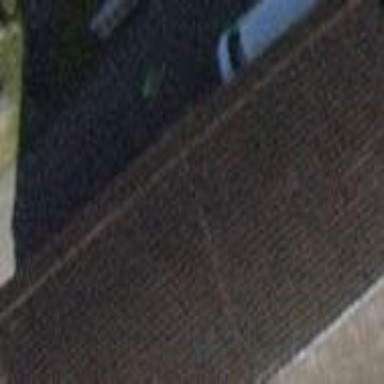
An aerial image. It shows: View of roof of building.